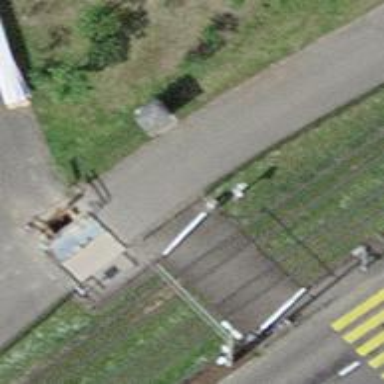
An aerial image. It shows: Railway signal.